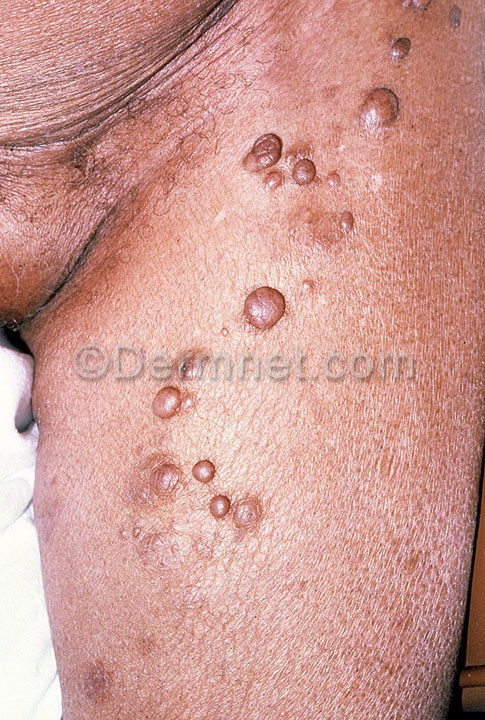
Disease: Systemic Disease